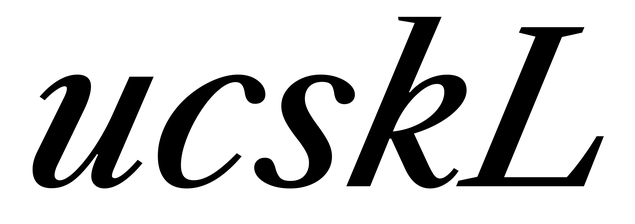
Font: LibreCaslonText-Italic_Medium_Italic